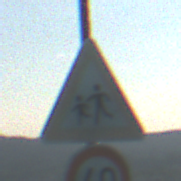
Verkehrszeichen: KinderRechts
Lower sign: Geschwindigkeit60
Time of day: MorningAfternoon
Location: Outdoor (Nature)
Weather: PartlyCloudy
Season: NotSpecified
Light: Natural